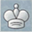
Piece: wK